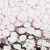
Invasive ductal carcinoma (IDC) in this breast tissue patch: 0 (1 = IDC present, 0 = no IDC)